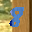
Label: 8